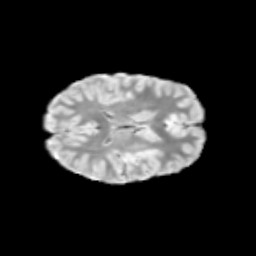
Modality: T2w
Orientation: axial
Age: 10
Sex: male
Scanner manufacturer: siemens
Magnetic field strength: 3 T
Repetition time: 3.8 s
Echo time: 0.07 s